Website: apple
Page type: address-validator
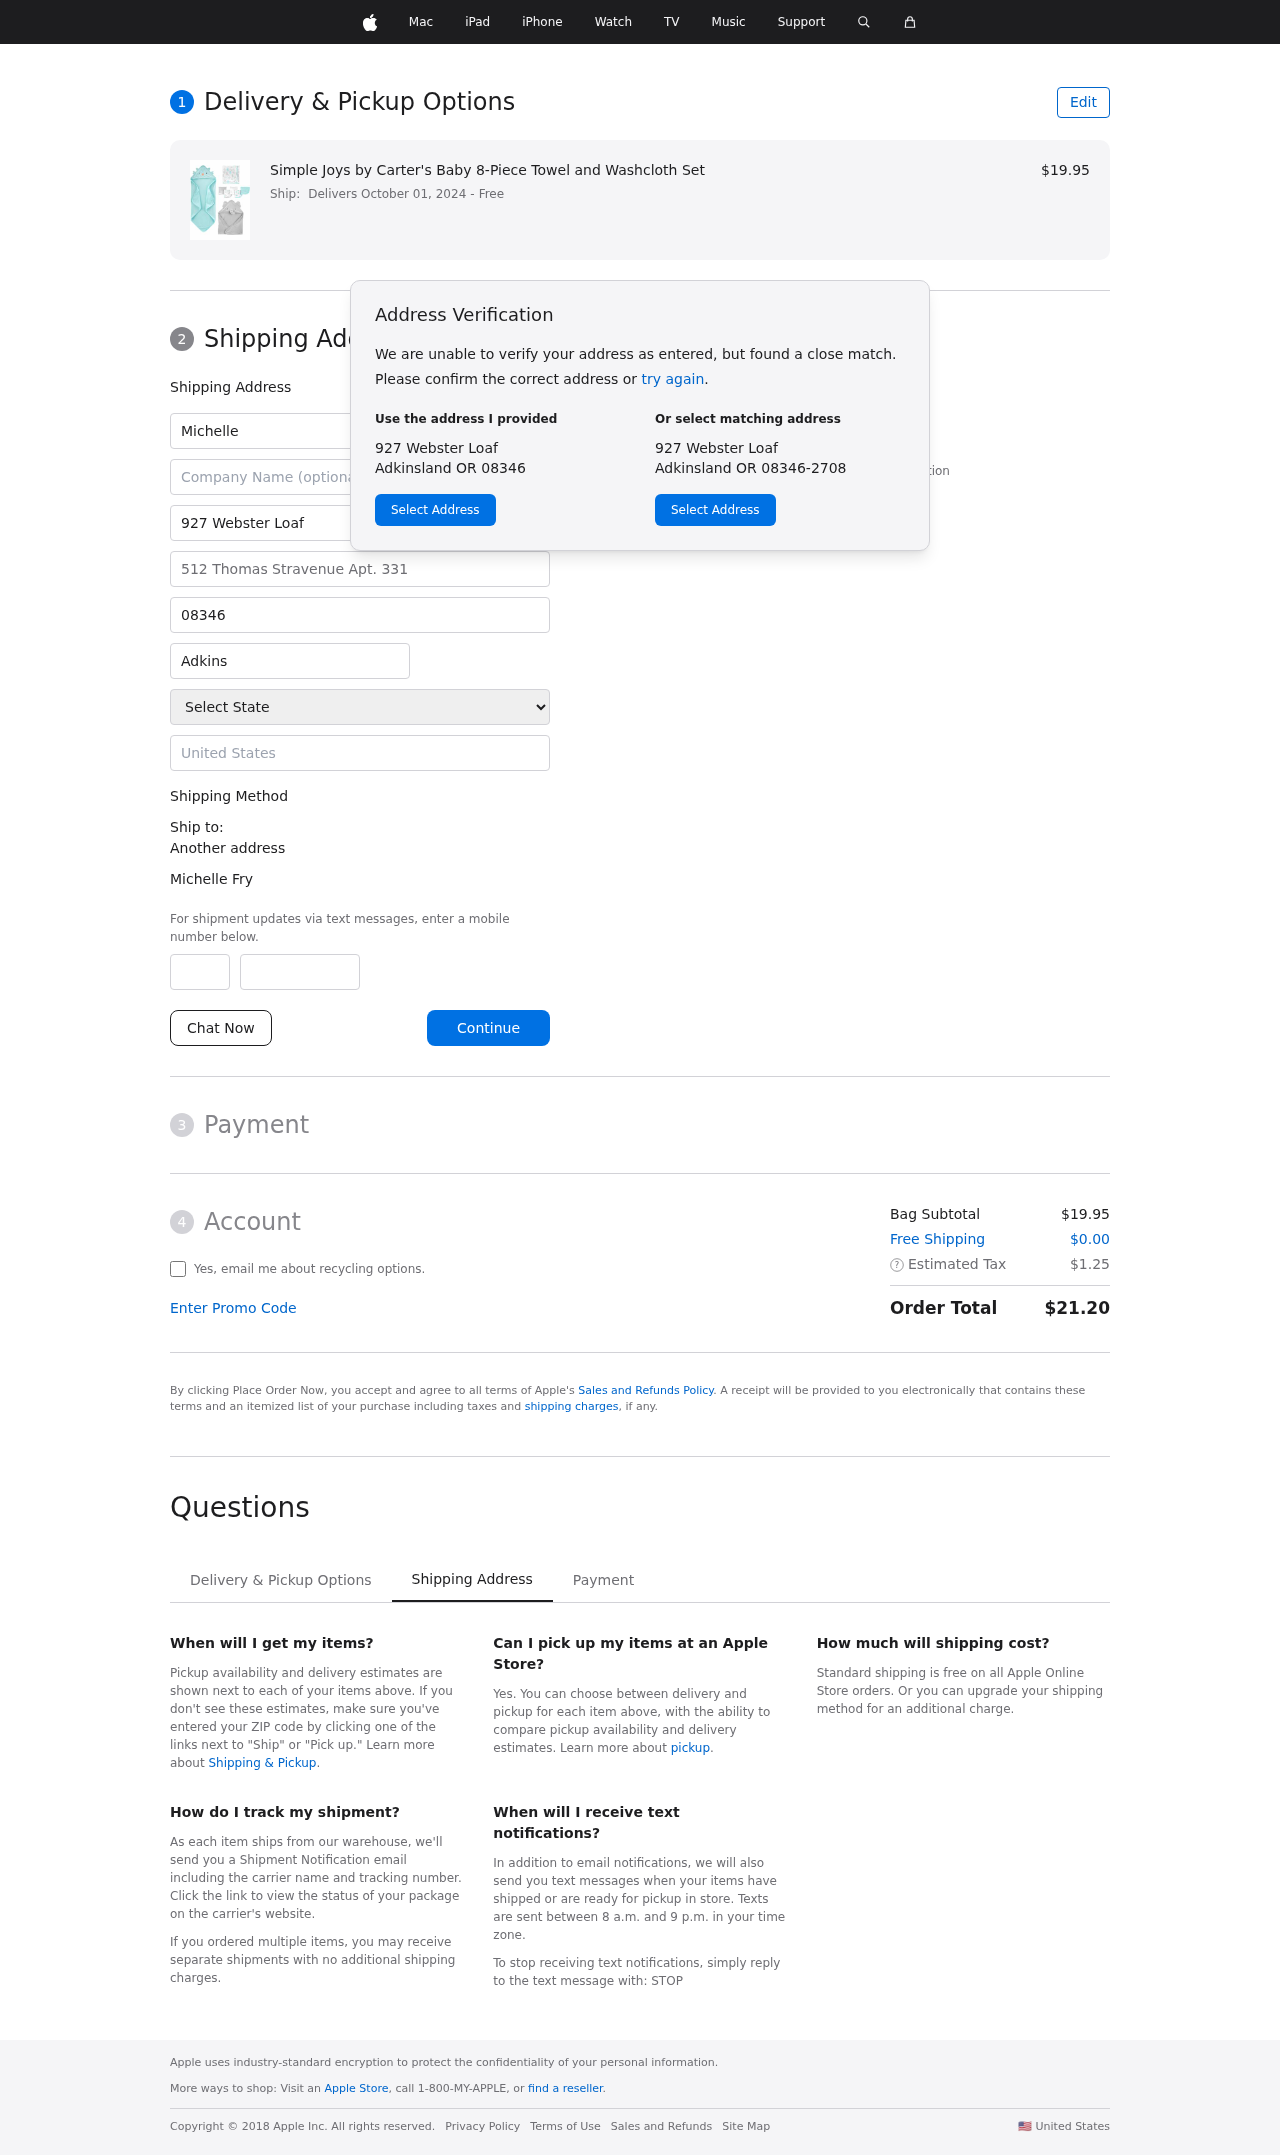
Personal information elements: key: PII_CITY
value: Adkinsland
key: PII_COUNTRY
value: United States
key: PII_FIRSTNAME
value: Michelle
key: PII_FULLNAME
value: Michelle Fry
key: PII_LASTNAME
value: Fry
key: PII_PHONE_AREA
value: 650
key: PII_PHONE_SUFFIX
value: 0662
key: PII_POSTCODE
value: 08346
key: PII_STATE
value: Oregon
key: PII_STREET
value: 927 Webster Loaf
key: PII_STREET2
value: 512 Thomas Stravenue Apt. 331
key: PII_CITY_STATE_ZIP
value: Adkinsland OR 08346
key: PII_STATE_ABBR
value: OR
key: PII_POSTCODE_FULL
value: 08346
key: PII_POSTCODE_NUMERIC
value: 8346
Product elements: key: PRODUCT1_NAME
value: Simple Joys by Carter's Baby 8-Piece Towel and Washcloth Set
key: PRODUCT1_PRICE
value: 19.95
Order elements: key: ORDER_DELIVERY_DATE
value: Delivers October 01, 2024
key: ORDER_SUBTOTAL
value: $19.95
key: ORDER_SHIPPING_COST
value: $0.00
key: ORDER_TAX
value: $1.25
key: ORDER_TOTAL
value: $21.20